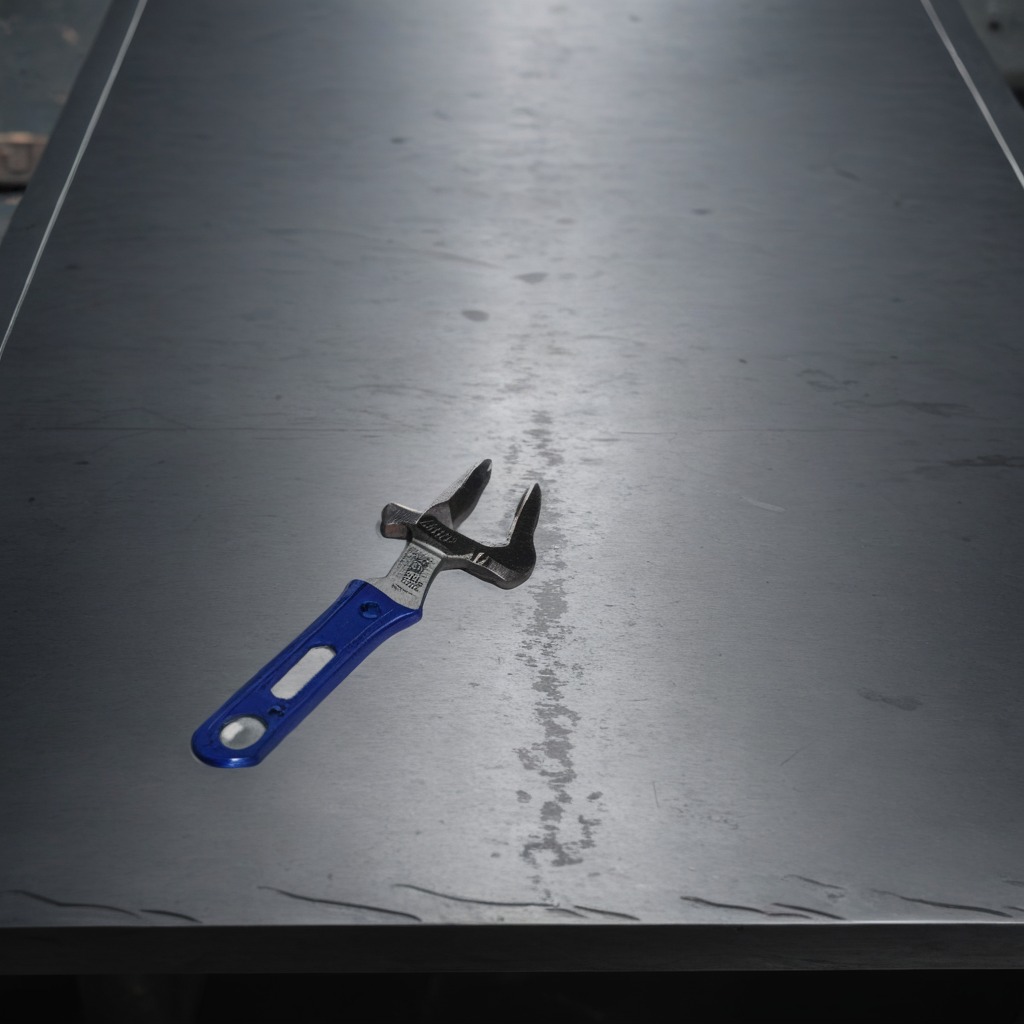
A wrench is lying on a cold steel table in a mining workshop.